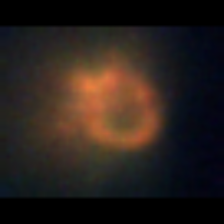
Taxon: Ciliates
Group: Other